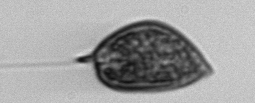
Label: Prorocentrum_micans